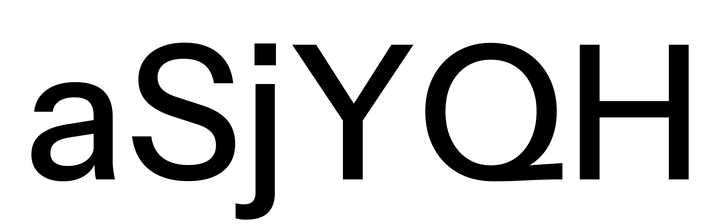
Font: InstrumentSans_Medium